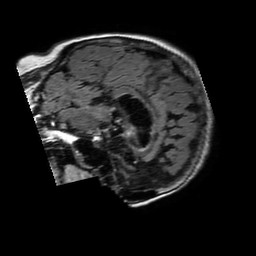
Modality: FLAIR
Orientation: sagittal
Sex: female
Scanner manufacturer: philips
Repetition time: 11 s
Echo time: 0.125 s